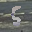
Label: 5